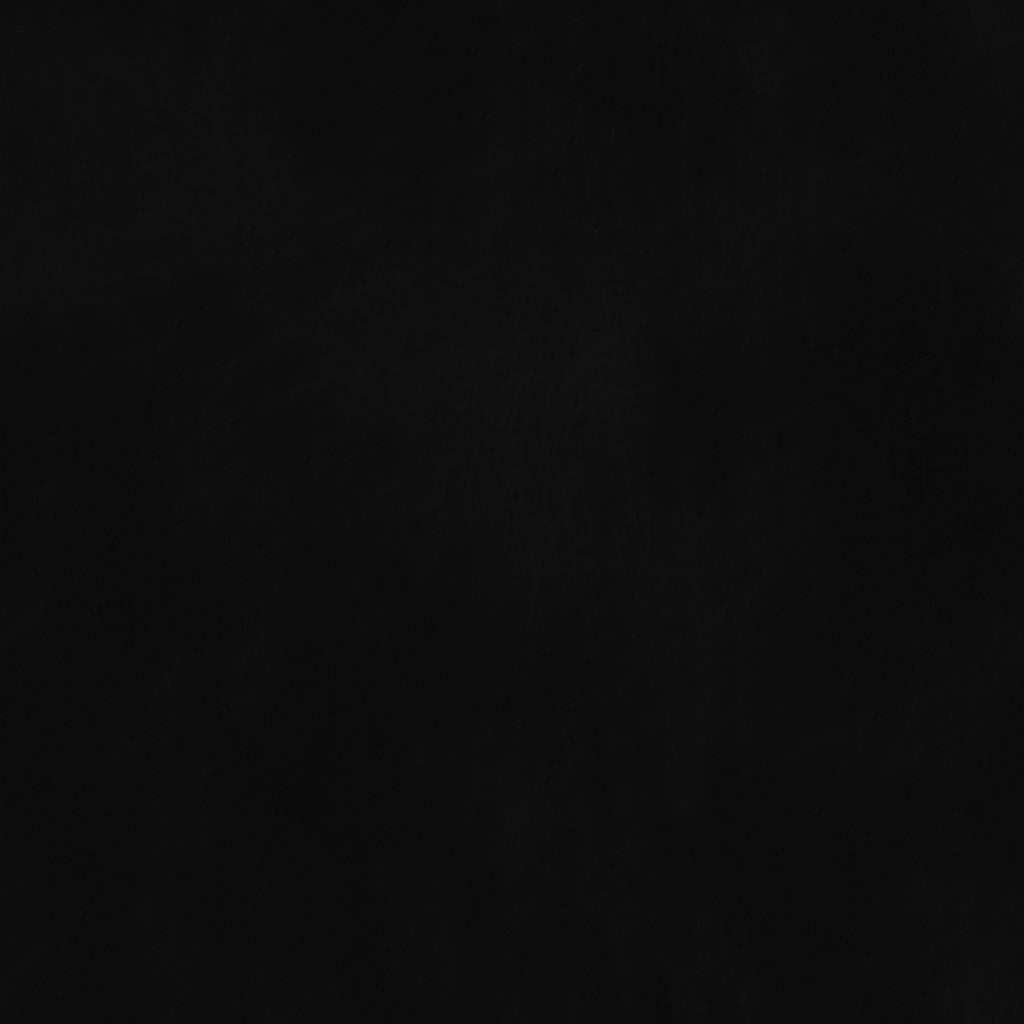
Texture map type: Roughness